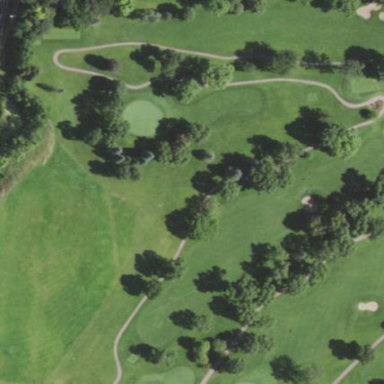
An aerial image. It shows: Golf fairway surrounded by grass.